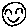
Label: smiley face